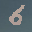
Label: 6